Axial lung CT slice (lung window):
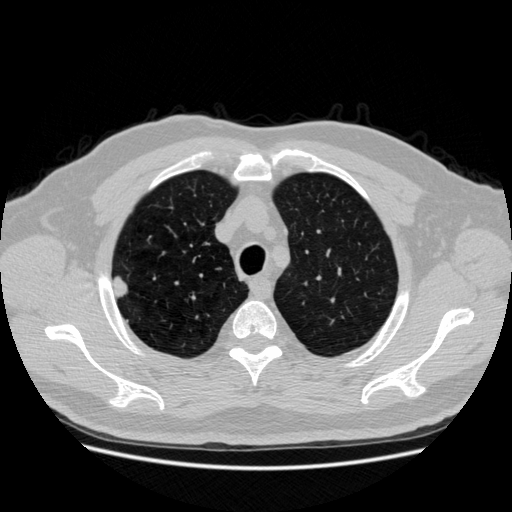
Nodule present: yes
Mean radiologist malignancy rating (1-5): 3.75